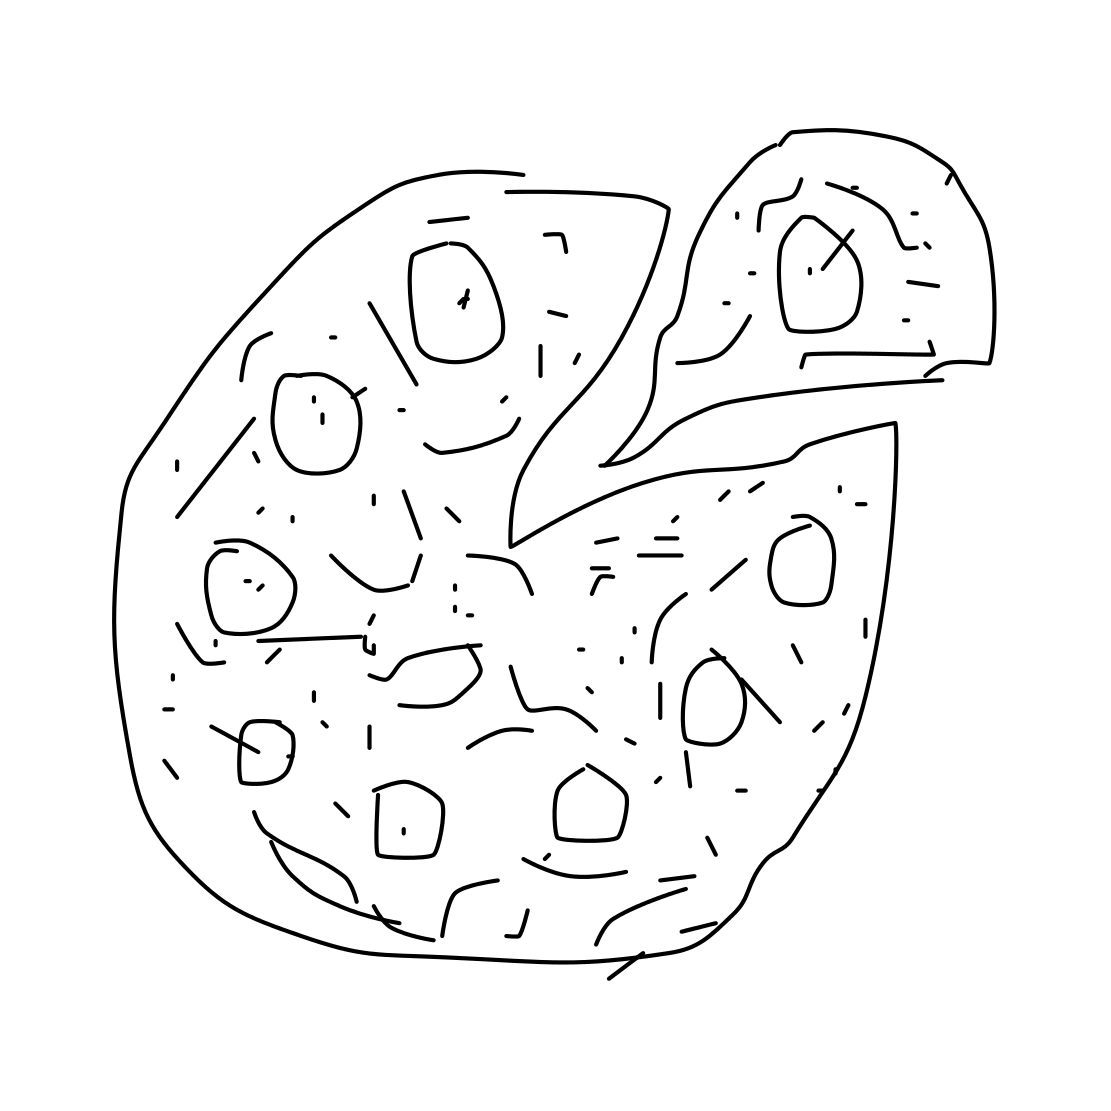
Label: pizza